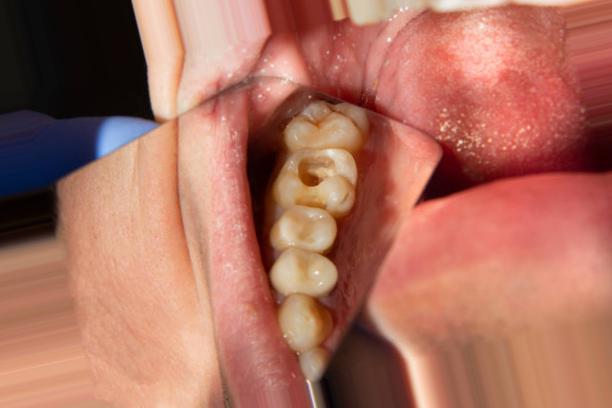
Condition: Caries